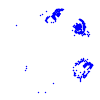
Particle: proton